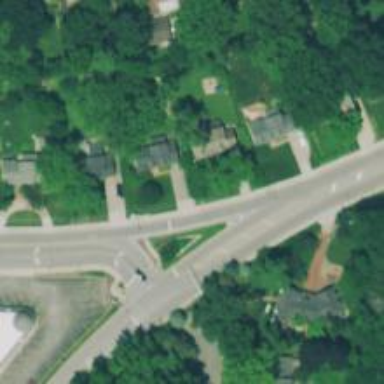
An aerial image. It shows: Unmarked crossing on the road.